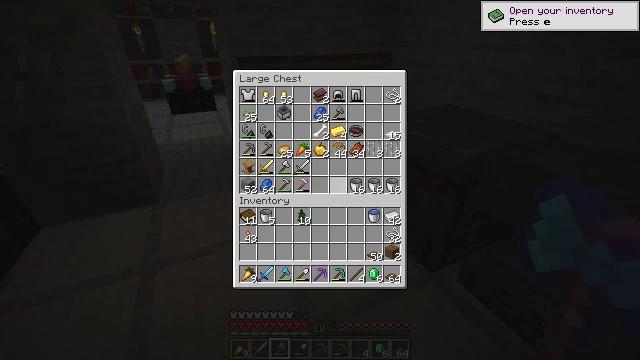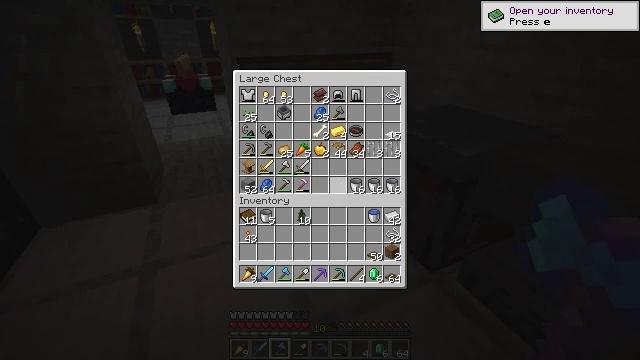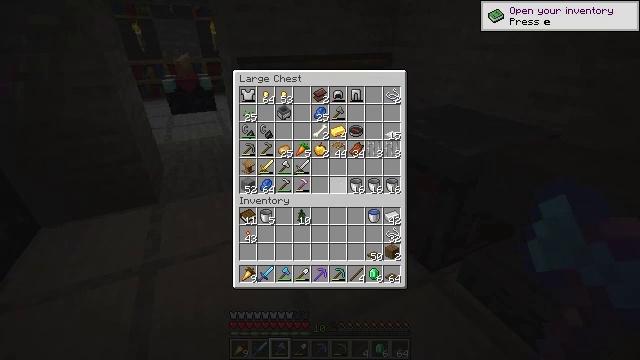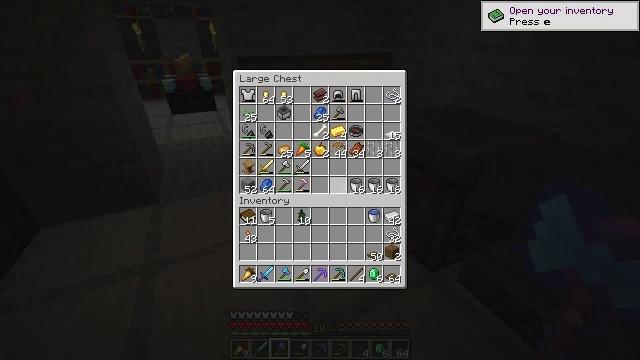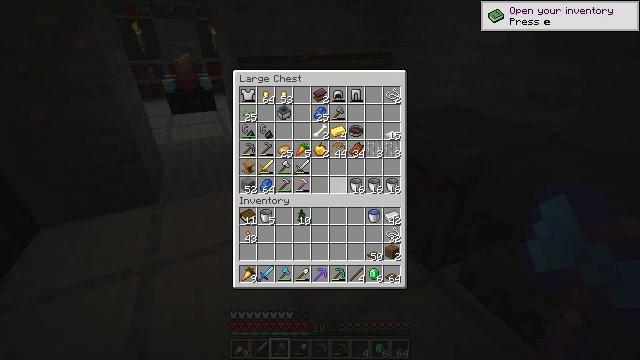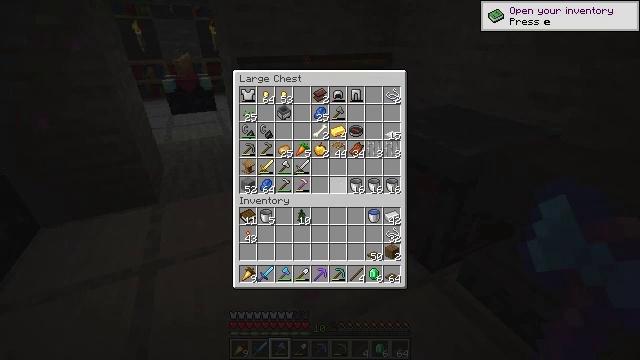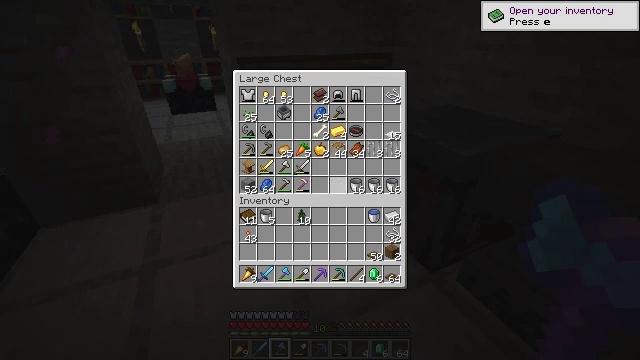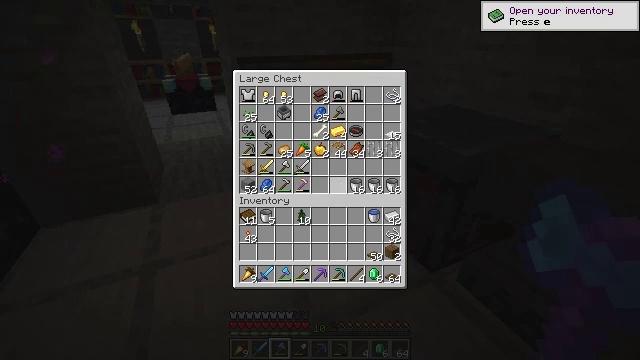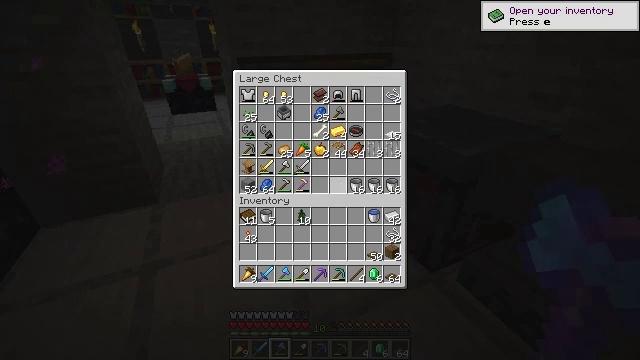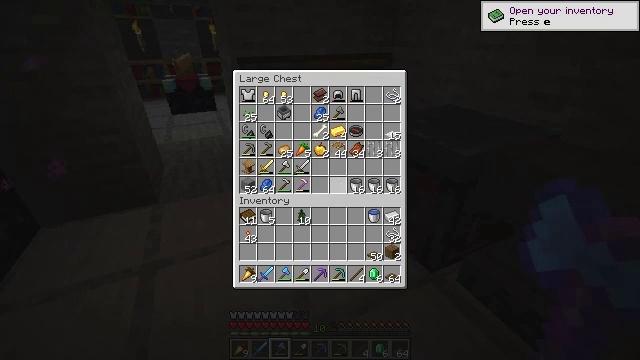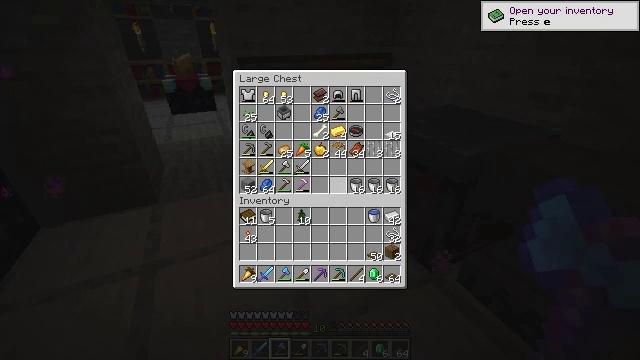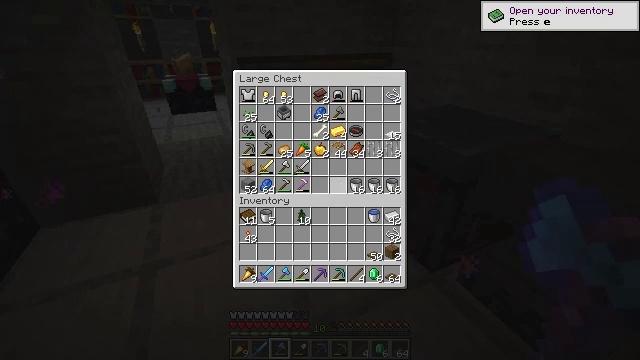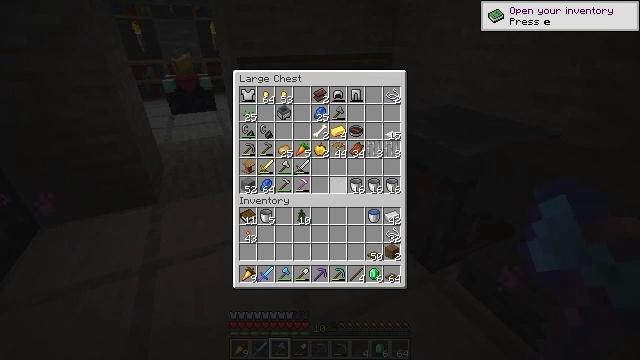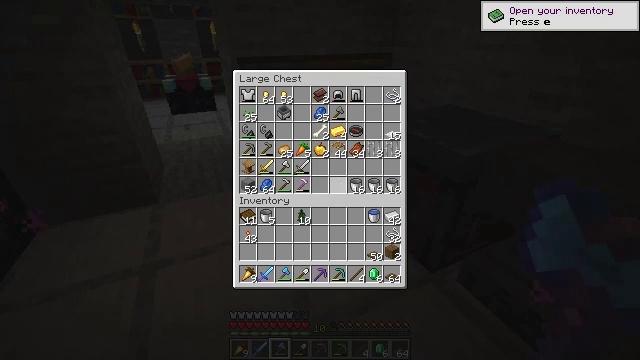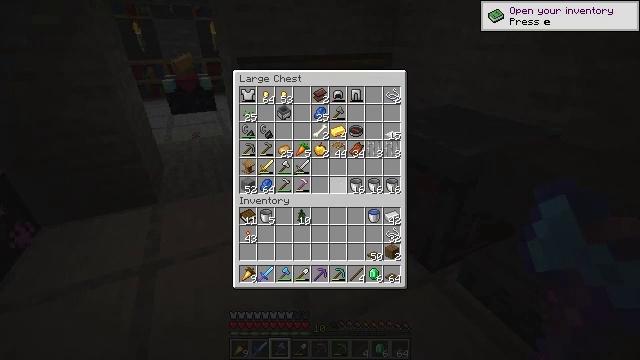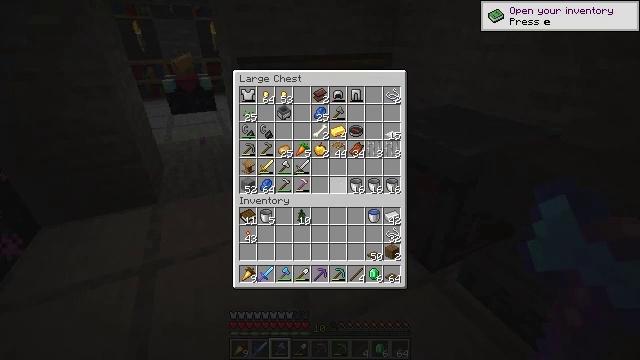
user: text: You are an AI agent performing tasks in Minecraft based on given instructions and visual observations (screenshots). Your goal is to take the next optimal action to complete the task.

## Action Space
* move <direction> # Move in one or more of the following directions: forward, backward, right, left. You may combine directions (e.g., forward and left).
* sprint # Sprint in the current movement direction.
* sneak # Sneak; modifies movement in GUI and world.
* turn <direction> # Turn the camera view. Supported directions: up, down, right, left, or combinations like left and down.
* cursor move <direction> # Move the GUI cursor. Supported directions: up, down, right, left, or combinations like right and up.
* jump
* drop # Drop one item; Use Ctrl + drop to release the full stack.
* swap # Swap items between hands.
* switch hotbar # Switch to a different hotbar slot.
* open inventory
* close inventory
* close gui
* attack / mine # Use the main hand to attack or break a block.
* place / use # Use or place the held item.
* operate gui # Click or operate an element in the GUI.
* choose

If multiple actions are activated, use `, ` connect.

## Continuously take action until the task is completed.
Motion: motion action
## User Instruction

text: Interact with the crafting table and craft a fishing rod.
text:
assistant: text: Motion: no_op
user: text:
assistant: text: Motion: no_op
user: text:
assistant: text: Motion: no_op
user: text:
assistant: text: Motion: no_op
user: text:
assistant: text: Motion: no_op
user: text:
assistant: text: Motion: no_op
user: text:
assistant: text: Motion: no_op
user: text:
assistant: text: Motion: no_op
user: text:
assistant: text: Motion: no_op
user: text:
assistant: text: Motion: no_op
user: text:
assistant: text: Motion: no_op
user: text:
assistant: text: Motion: no_op
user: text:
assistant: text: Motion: no_op
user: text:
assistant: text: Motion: no_op
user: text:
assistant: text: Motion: no_op
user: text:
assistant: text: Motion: no_op
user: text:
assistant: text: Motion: no_op
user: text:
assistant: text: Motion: no_op
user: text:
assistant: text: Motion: no_op
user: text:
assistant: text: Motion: no_op
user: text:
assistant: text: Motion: no_op
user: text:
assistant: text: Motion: no_op
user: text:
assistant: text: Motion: no_op
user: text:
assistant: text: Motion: no_op
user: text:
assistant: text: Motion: no_op
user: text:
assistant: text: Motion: no_op
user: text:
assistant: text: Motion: no_op
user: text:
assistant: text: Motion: no_op
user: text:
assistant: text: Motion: no_op
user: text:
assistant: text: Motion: no_op